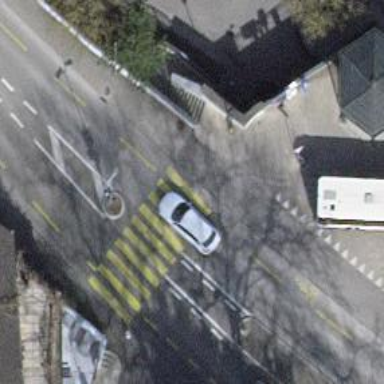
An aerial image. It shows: Uncontrolled zebra crossing with pedestrian island.